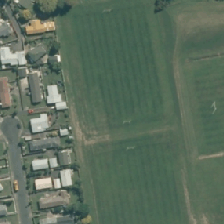
Land cover: urban_parkland